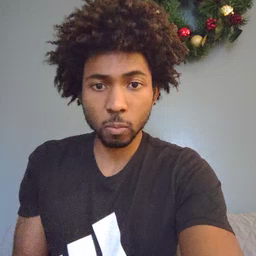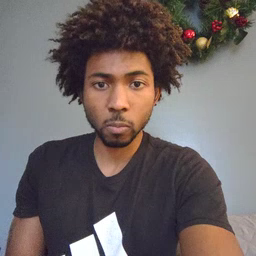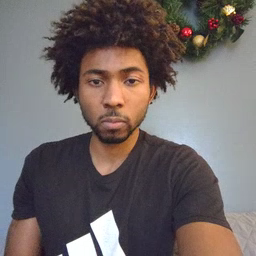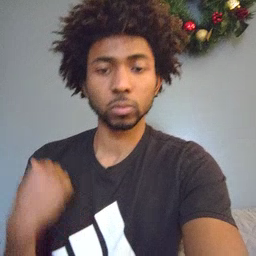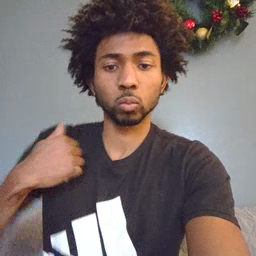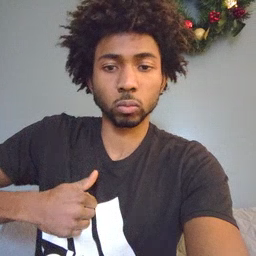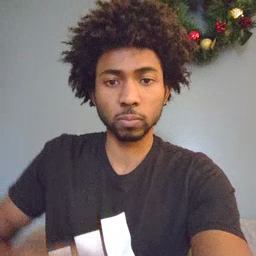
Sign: jacket